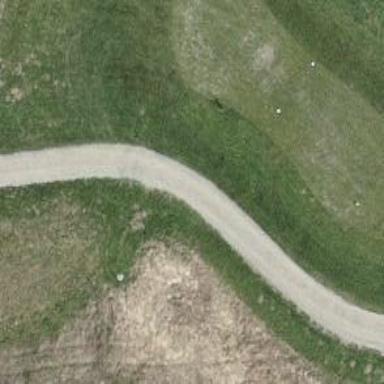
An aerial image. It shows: Golf tee.